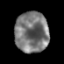
Tissue: prostate
Cell type: T cells
Senescence score: 0.329
Nuclear area (px): 1343
Mean DAPI intensity: 119.456